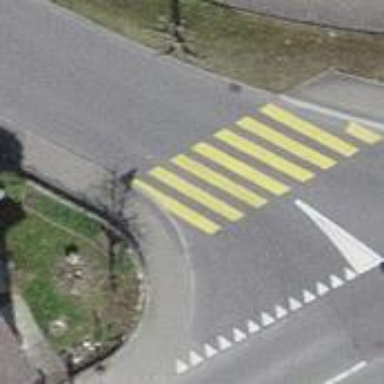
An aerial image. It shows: Zebra crossing on footway.